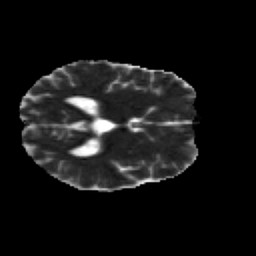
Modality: MD
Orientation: axial
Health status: healthy
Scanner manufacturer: siemens
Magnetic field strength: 3 T
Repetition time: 12 s
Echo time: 0.092 s